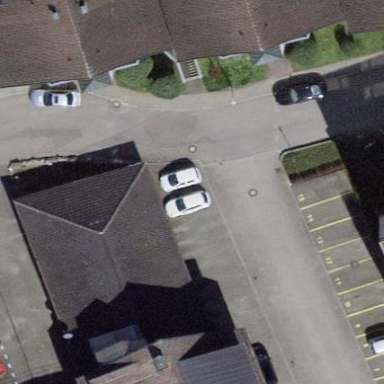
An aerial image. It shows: Group of garages.